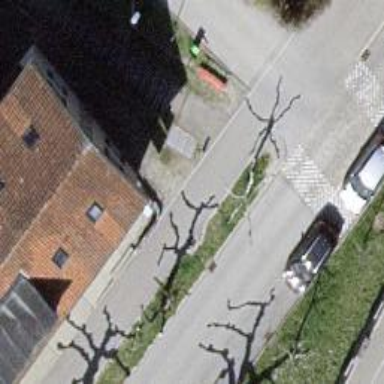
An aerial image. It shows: Set of steps on the road.